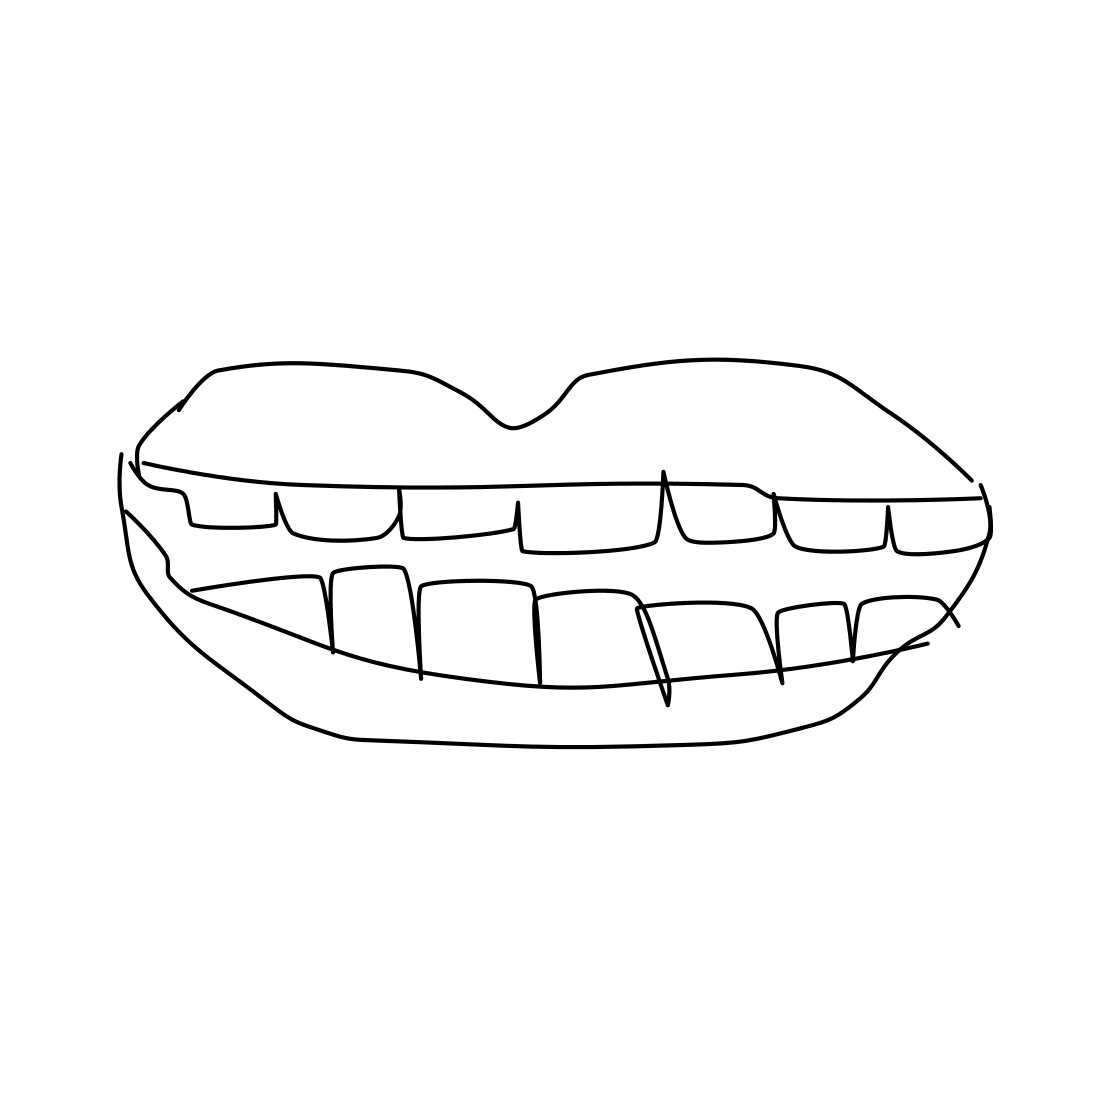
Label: tooth